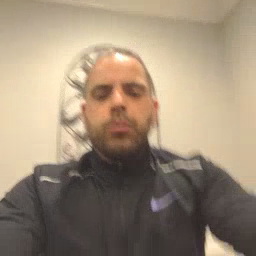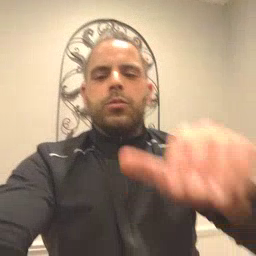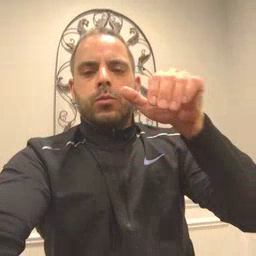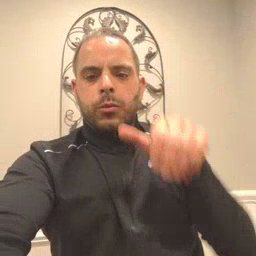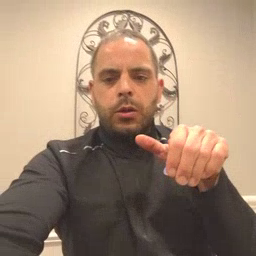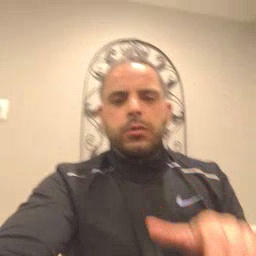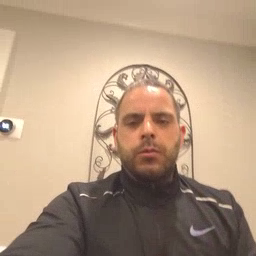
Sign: night